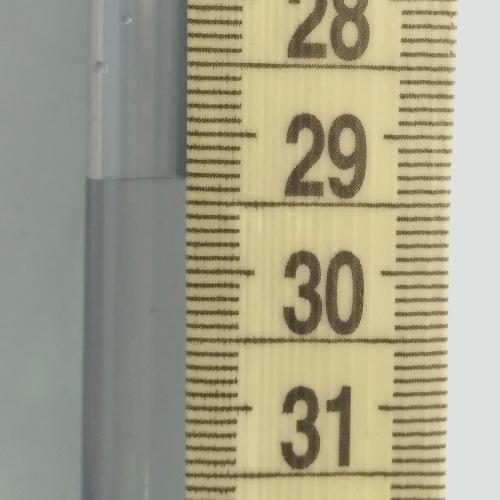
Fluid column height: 29.3 cm